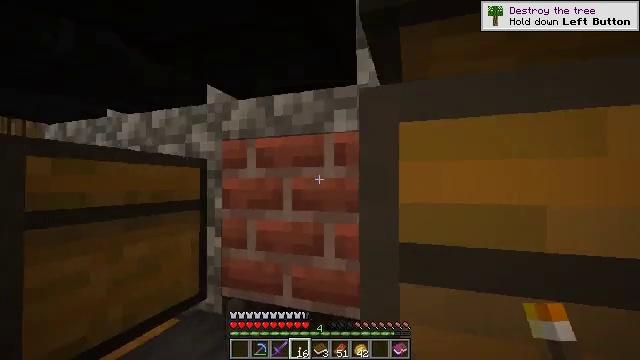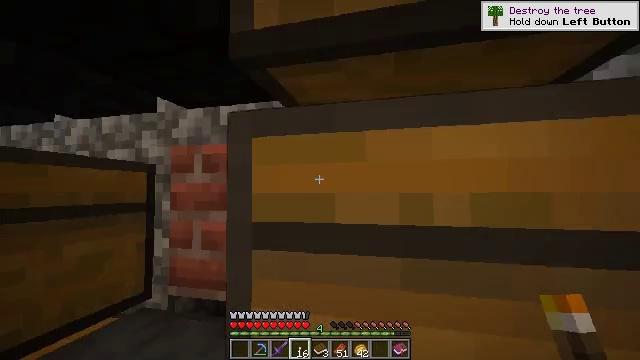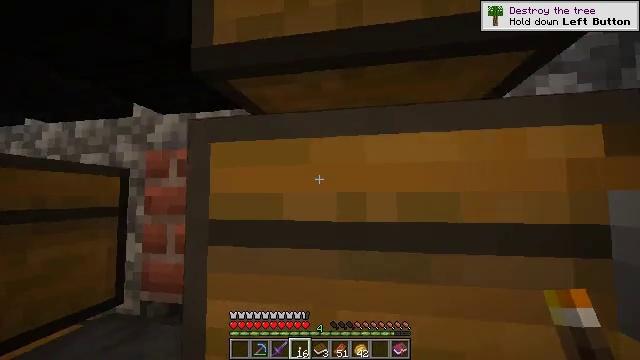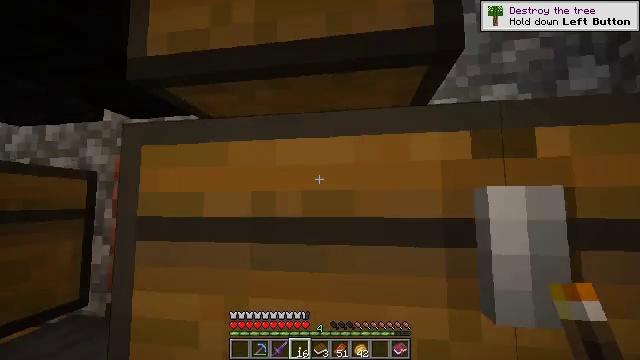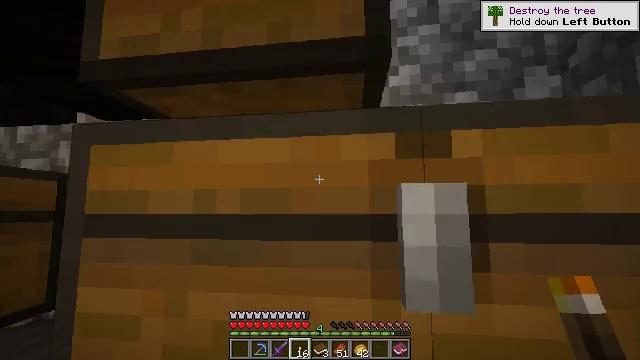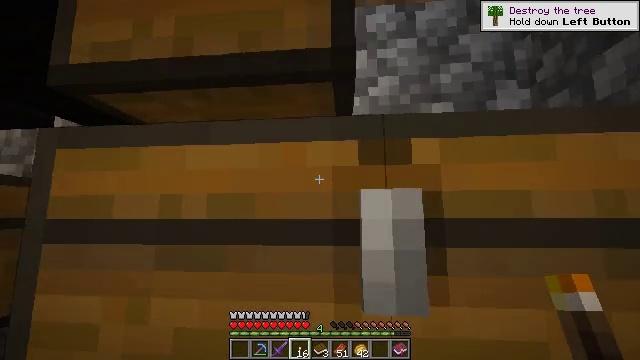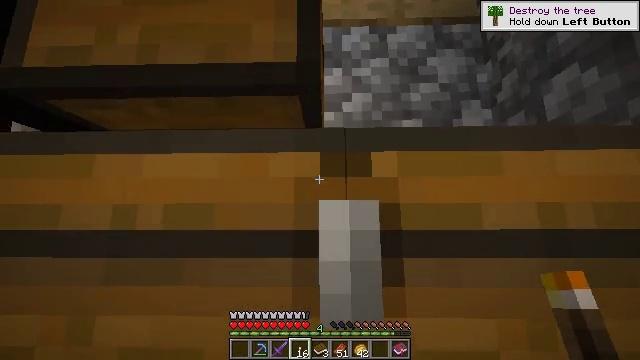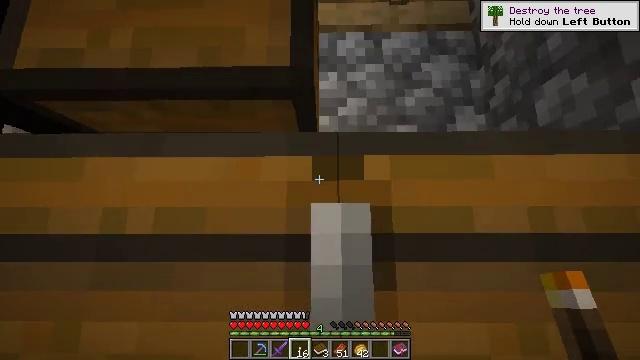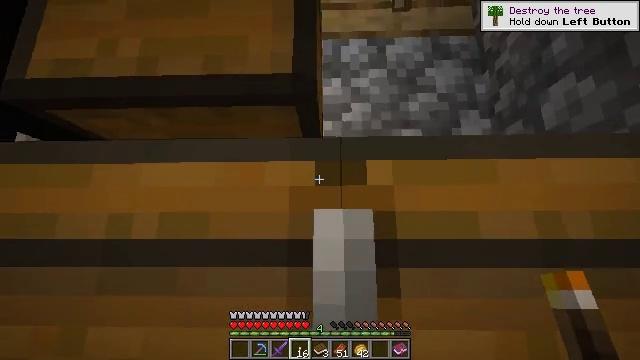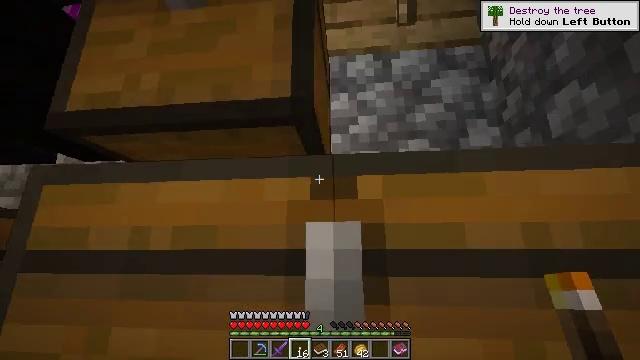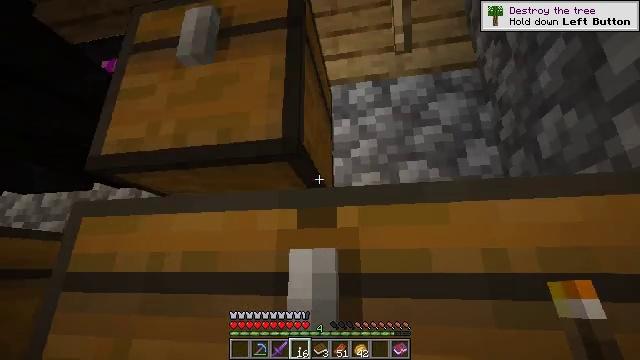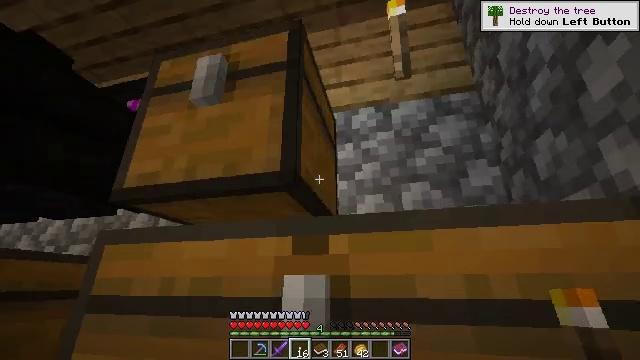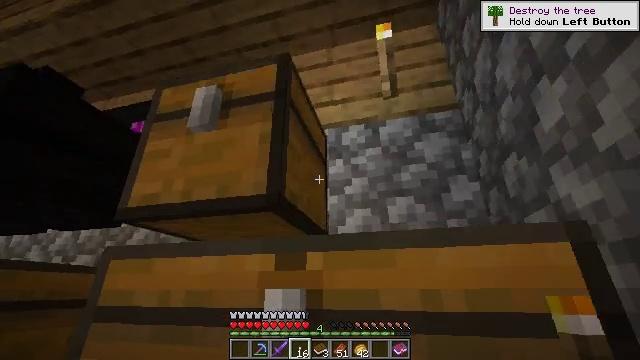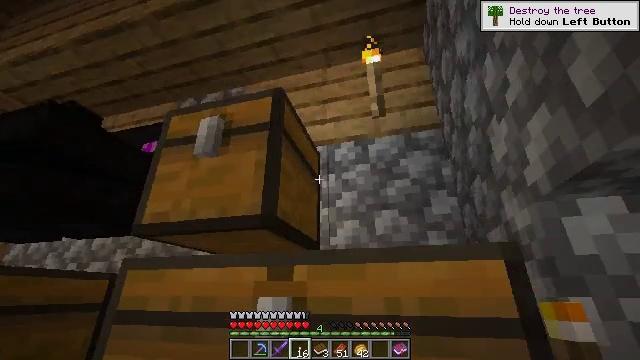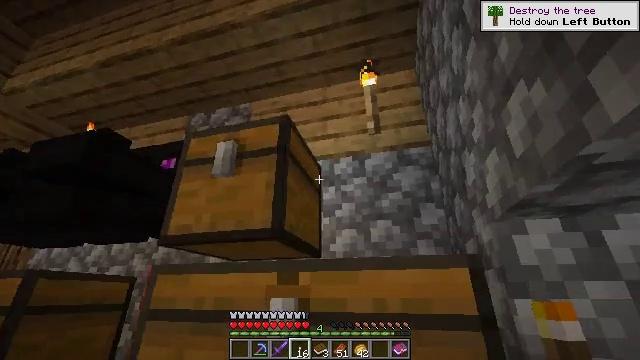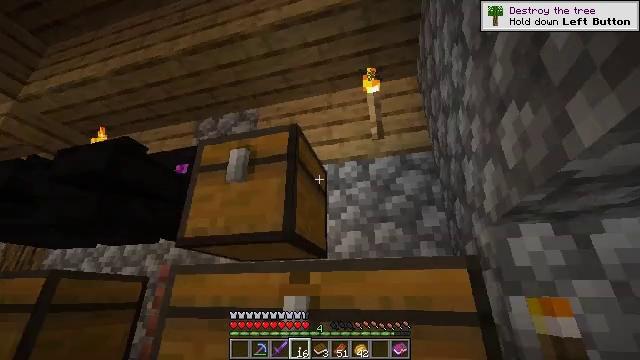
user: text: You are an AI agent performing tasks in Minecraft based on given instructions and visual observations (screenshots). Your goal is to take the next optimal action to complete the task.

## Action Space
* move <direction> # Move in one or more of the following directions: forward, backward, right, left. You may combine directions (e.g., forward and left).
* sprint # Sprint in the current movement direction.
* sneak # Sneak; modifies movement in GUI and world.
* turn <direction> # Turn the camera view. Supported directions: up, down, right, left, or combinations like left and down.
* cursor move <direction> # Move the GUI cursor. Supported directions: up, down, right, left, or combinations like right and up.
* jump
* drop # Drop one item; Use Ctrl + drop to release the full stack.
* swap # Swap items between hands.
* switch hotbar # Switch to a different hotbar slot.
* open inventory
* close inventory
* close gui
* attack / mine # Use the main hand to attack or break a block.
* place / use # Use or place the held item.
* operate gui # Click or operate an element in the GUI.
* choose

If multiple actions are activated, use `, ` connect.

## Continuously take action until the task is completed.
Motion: motion action
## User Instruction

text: Get multiple gold nugget from a gold ingot.
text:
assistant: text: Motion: move back and move right, turn right and up
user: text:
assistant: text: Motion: move right, turn right and up
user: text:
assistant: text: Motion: turn right and up
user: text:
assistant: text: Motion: turn right and up
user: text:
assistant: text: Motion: turn right and up
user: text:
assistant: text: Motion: turn right and up
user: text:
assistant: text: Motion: no_op
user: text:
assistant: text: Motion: turn left and up
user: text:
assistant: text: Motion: move back and move right, turn left and up
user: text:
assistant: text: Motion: move back and move right, turn left and up
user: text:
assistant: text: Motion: move back and move right, turn left and up
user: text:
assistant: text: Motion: move back, turn up
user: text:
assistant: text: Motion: move back
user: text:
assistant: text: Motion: move back and move left
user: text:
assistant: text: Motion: move back and move left
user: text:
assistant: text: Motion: move back and move left
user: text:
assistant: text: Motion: move left
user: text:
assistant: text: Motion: move left
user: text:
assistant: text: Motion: no_op
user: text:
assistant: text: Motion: no_op
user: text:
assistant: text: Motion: turn right and down
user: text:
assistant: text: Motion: no_op
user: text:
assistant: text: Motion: turn right
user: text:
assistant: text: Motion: use / place
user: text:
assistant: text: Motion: use / place
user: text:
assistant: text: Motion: use / place
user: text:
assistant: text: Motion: no_op
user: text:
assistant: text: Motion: no_op
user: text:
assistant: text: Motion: no_op
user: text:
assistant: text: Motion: no_op